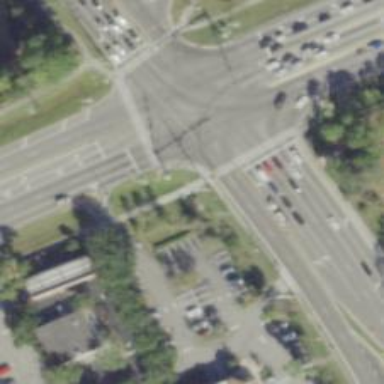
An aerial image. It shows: Marked road crossing.